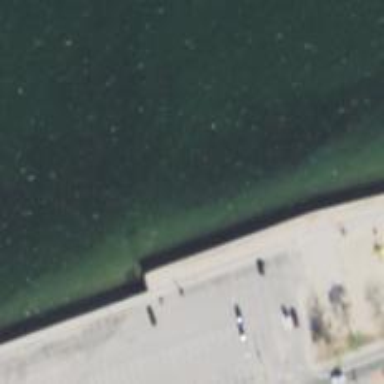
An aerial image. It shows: Breakwater structure.